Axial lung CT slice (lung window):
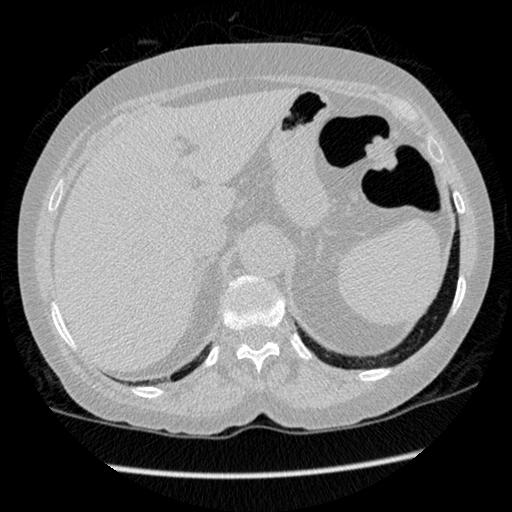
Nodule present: no